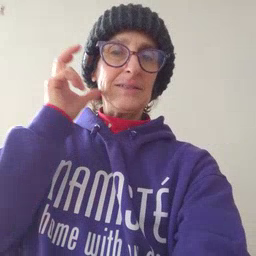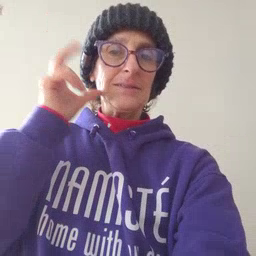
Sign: listen